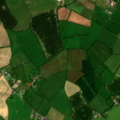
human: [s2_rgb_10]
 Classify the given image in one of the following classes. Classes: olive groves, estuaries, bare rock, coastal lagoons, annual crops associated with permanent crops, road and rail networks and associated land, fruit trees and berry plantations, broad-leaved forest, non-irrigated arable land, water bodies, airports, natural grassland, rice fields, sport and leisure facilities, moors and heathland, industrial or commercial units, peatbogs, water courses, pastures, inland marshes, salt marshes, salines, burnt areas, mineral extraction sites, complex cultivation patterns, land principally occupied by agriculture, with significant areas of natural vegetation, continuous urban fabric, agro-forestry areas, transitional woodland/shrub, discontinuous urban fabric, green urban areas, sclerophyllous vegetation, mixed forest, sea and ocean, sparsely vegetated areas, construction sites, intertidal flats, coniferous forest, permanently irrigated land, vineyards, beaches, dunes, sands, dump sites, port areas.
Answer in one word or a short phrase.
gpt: non-irrigated arable land, pastures